Question: How to leave a textfield that accepts tab as valid input in eclipse by using only the keyboard? See image for an exaple.

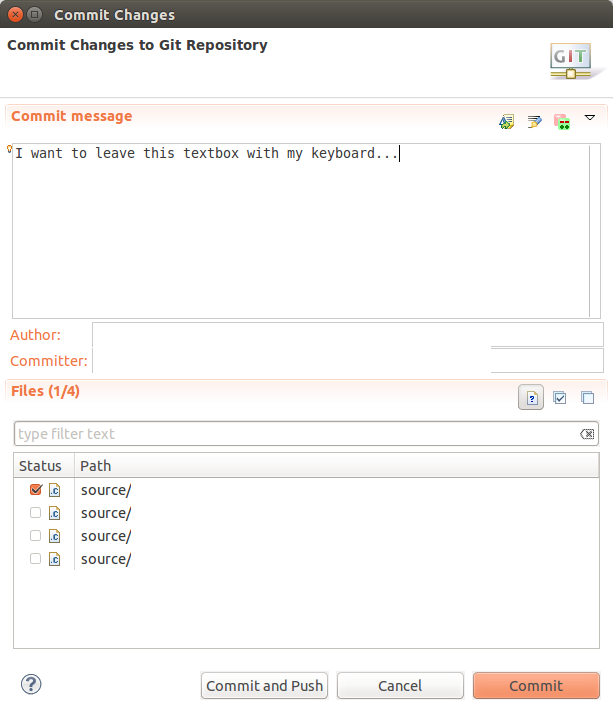
Answer: Normally, 'ctrl-tab' has the same behaviour as 'tab', but it will also work when tab is accepted as valid input.